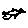
Label: bird